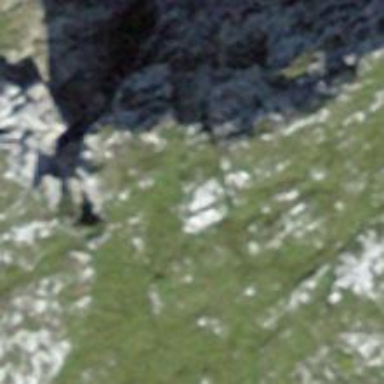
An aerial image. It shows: Natural cliff.